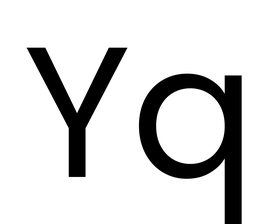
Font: Poppins-Regular